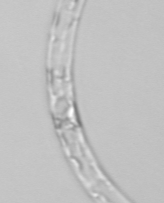
Label: Guinardia_striata